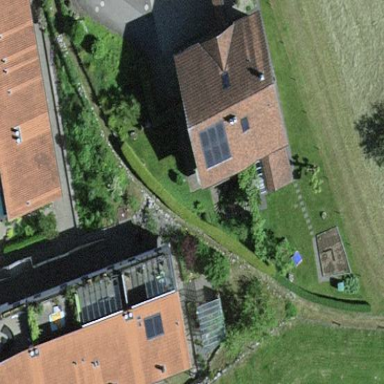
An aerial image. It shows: Simple house.